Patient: sex M, age 61
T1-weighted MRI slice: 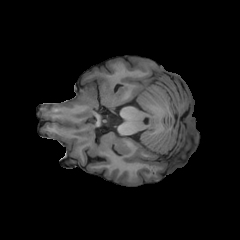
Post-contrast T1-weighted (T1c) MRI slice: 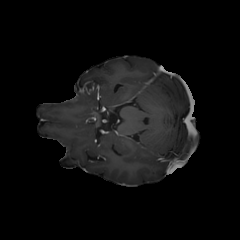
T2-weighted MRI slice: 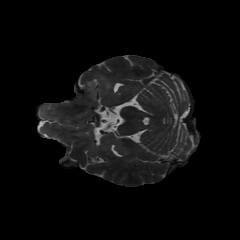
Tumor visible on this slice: yes
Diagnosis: Glioblastoma, IDH-wildtype
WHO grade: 4